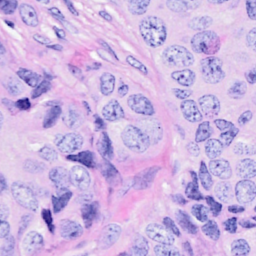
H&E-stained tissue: Breast